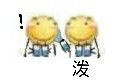
Label: emoji